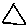
Label: triangle